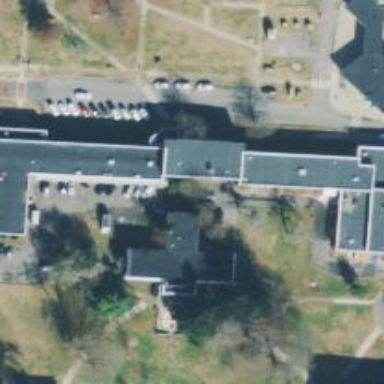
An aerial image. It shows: University building with various amenities.